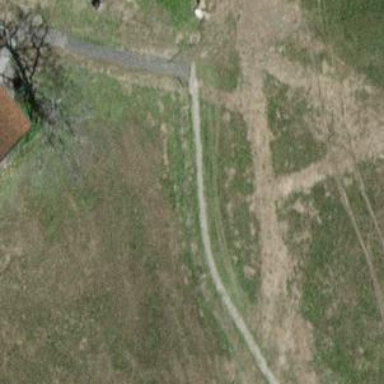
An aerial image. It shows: Grass path.